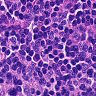
Metastatic tissue present: no